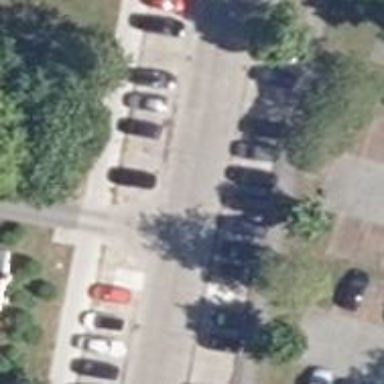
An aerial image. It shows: Residential road with surface made of concrete plates. There is perpendicular parking on both sides of the street.